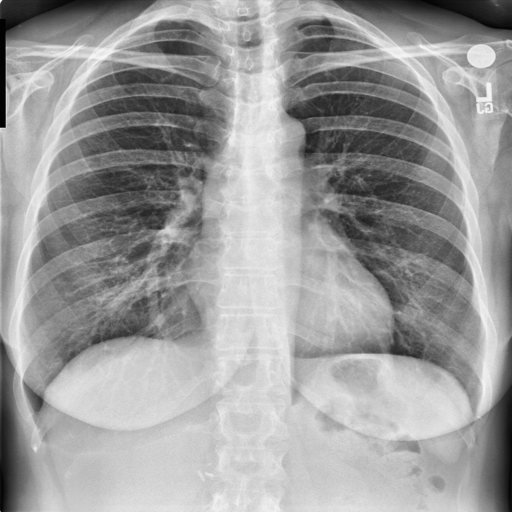
Finding: NORMAL